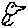
Label: bird